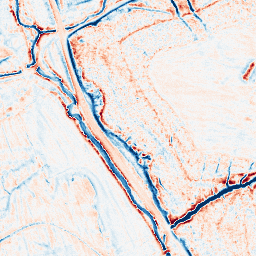
Category: edge_preserving
Decomposition family: anisotropic_diffusion
Decomposition parameters: iterations: 20
kappa: 50
gamma: 0.15
Upsampling method: lanczos
Upsampling parameters: scale: 8
Upsampling scale: 8